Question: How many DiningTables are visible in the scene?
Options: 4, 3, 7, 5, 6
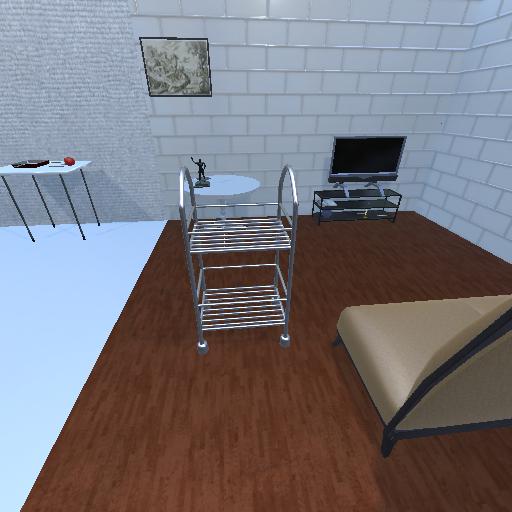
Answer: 4